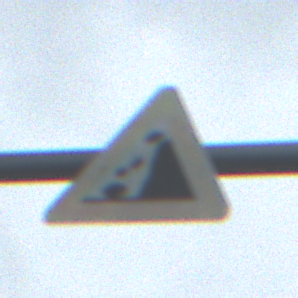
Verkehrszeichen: SteinschlagRechts
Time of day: Midday
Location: Outdoor (Suburban)
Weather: Overcast
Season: NotSpecified
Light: Natural